Question: According to that answer <URL>

if I want set multiple promotions ids for the product with the API I can specify multiple lines of:
'''
<sc:attribute name="promotion_id">PROMOTION_ID</sc:attribute>
'''
I am using this lib <URL>
My question is how can i do it with this library. Should I use custom attributes? for example.
'''
$feed_entry = new Google_Service_Content_Product();
$promotions_ids = array (20,21,22);
foreach ($promotions_ids as $promotion_id ) {
$promotion = new Google_Service_Content_ProductCustomAttribute();
$promotion->setName('promotion_id');
$promotion->setValue($promotion_id);
$feed_entry->setCustomAttributes($promotion);
}
'''
But that would just set this attribute over again for different ids. I am not even sure if I am doing this in a right way. Probably missing something. The full code example would be really helpful.
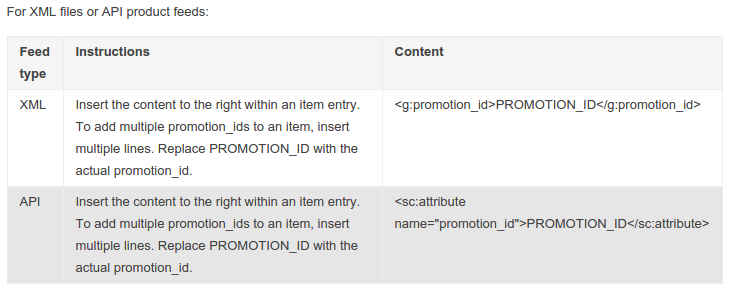
Answer: I couldn't find a definitive code sample for PHP. That being said, if you look at API libraries for other languages you find that:
For it uses a 'List<ProductCustomAttribute>':
'''
public Product setCustomAttributes(java.util.List<ProductCustomAttribute> customAttributes)
'''
<URL>
For it uses a 'map':
'''
setCustomAttributes(map)
setCustomAttributes({ 'size': 'Large', 'color': 'Green' })
'''
<URL>
there's a very good chance the PHP method in question uses an 'array' of 'Google_Service_Content_ProductCustomAttribute' objects:
> public function setCustomAttributes($customAttributes)
'''
$feed_entry = new Google_Service_Content_Product();
$promotions_ids = array (20,21,22);
$customAttributes = array();
foreach ($promotions_ids as $promotion_id ) {
$promotion = new Google_Service_Content_ProductCustomAttribute();
$promotion->setName('promotion_id');
$promotion->setValue($promotion_id);
$customAttributes[] = $promotion;
}
$feed_entry->setCustomAttributes($customAttributes);
'''
Try it!